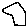
Label: hexagon